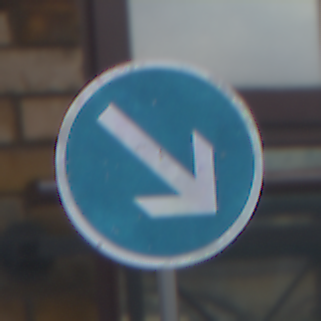
Verkehrszeichen: VorgeschriebeneVorbeifahrtRechts
Umgebung: Outdoor, Urban
Tageszeit: MorningAfternoon
Wetter: Overcast
Licht: Natural
Jahreszeit: NotSpecified
Kontrast: LowContrast